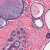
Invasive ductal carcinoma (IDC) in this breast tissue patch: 0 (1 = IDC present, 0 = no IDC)